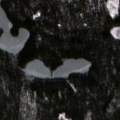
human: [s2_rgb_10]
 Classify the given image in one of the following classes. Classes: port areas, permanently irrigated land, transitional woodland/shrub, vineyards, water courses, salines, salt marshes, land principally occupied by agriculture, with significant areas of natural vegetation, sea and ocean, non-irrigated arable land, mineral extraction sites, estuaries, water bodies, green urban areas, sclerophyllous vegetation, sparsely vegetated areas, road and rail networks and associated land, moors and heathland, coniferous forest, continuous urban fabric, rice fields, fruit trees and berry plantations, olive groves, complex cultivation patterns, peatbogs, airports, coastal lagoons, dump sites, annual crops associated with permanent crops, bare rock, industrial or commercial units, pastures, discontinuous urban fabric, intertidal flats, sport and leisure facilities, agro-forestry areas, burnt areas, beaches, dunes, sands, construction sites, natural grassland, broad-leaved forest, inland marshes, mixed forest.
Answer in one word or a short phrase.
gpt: coniferous forest, mixed forest, water bodies